Question: I installed the community edition of Intellij-IDEA 13 and I lost the tool window buttons on the right, left and bottom. Here's an image of the buttons on the right in Intellij-IDEA 12:

What happened to these? I can get them to pop up by going to 'View -> Tool Windows -> <Pick One>', but if I close them, I have to go back to the menu to get it to pop up. This isn't that big of a deal because there are also short cuts attached to of them. But, I use the "Maven" one frequently, and there's no shortcut attached for that one.
Were these tool window buttons replaced with something better that I haven't discovered yet? If not, is there a way to get these buttons back?
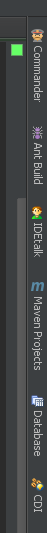
Answer: Such buttons are invisible by default from left and right side. Click here if you want make them visible: And click again and they will disappear.